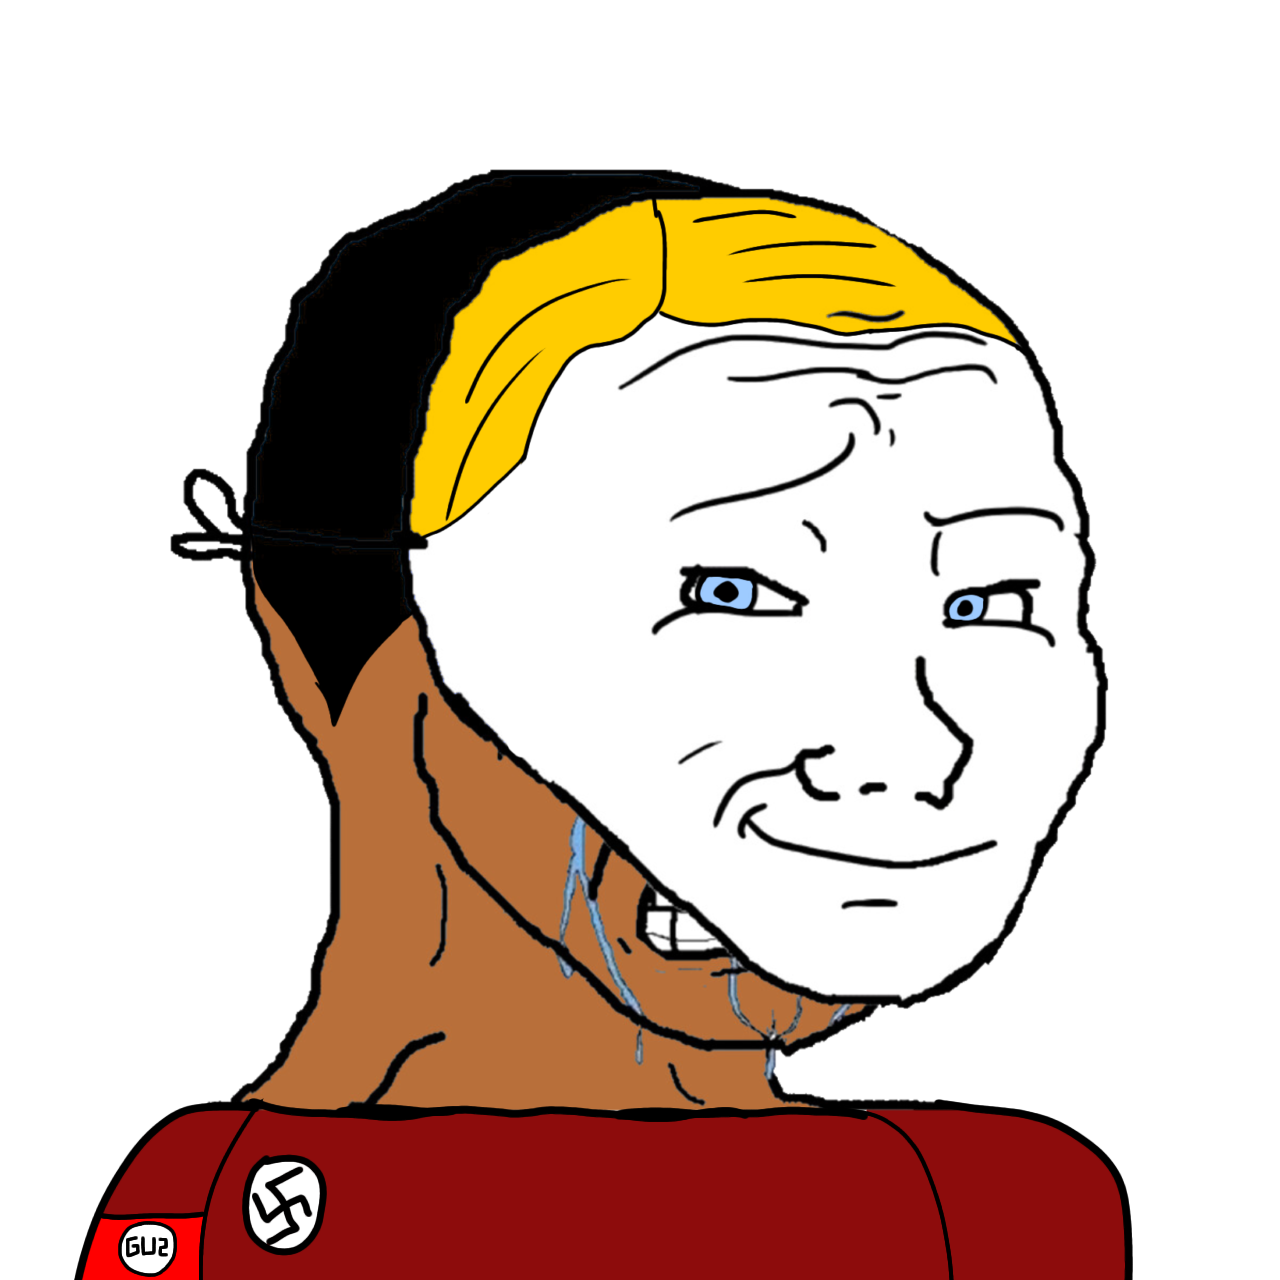
Label: 5_Crying_Wojak